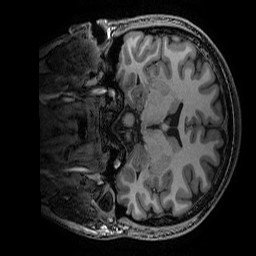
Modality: T1w
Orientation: coronal
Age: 19
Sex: male
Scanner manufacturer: ge
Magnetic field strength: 3 T
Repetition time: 0.007 s
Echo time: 0.00342 s